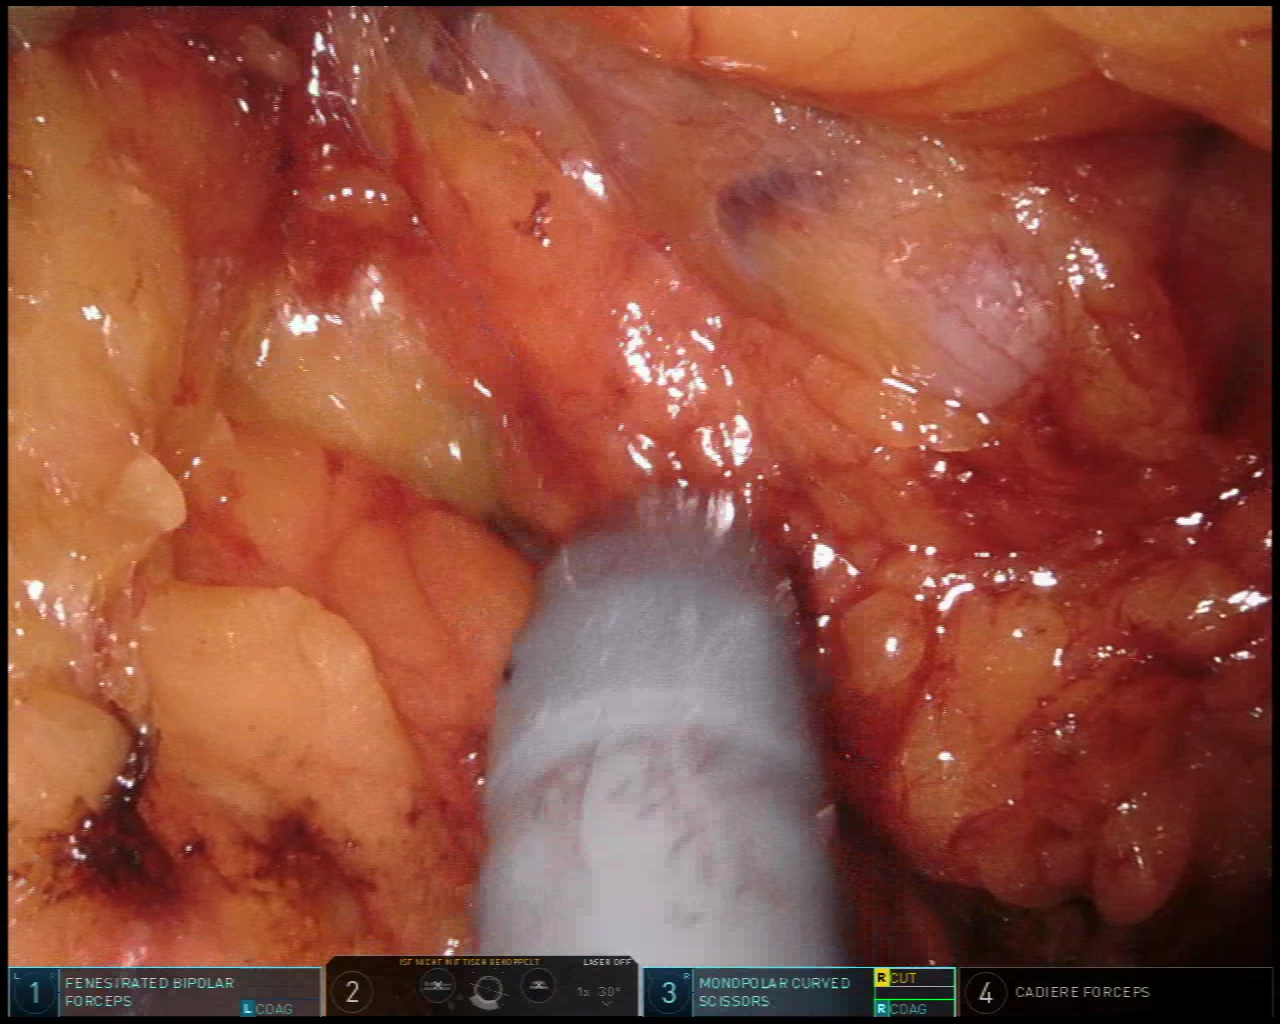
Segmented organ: stomach
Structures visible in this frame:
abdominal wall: no
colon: no
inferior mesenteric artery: no
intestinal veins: no
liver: no
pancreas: no
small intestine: no
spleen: no
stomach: yes
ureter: no
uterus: no
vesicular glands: no